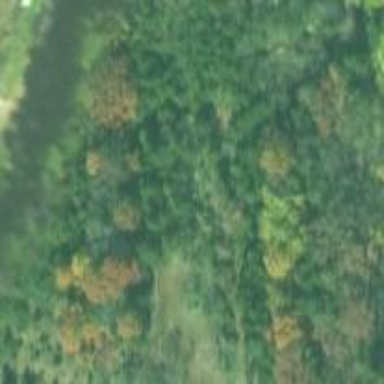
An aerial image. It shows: Mixed woodland area with variety of leaf types and cycles.